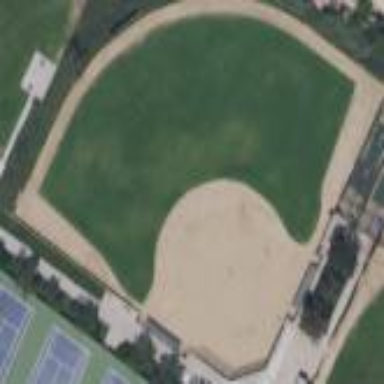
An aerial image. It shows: Softball pitch for leisure and sport activities.